Question:
I have a table 'Fables' as above with 2 columns 'title' and 'titledisplay'.
I need to get output like the following:
'''
Story1
Chapter1.1
Chatper2.1
Story2
Story3
Story4
Chapter4.1
Chapter4.2
Chapter4.3
Story5
Chapter5.1
Chapter5.2
'''
I tried the following query
'''
SELECT DISTINCT Title, TitleDisplay FROM Fables ORDER BY Title
'''
but it doesn't work.
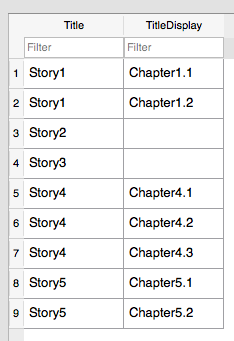
Answer: You can do this with a UNION which selectively targets both columns. A pseudo order is required to ensure that the Stories are ahead of the Chapters:
'''
SELECT x.TheColumn
FROM
(
SELECT DISTINCT Title as TheColumn, Title, 1 AS MyOrder
FROM Fables
UNION
SELECT TitleDisplay as TheColumn, Title, 2 AS MyOrder
FROM Fables
WHERE TitleDisplay IS NOT NULL
) x
ORDER BY x.Title, x.MyOrder, x.TheColumn;
'''
This should work in most RDBMS.
<URL>